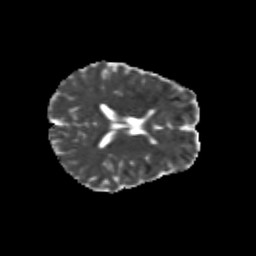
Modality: MD
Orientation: axial
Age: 13
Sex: male
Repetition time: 9.512 s
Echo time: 0.089 s